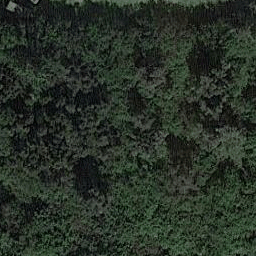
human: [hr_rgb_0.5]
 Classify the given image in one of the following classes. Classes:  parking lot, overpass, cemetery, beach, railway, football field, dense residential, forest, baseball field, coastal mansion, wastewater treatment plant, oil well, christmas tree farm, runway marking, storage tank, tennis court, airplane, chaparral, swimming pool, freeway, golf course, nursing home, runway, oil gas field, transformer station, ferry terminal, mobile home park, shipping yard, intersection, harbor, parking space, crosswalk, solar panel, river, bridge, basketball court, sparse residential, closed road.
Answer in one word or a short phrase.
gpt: forest